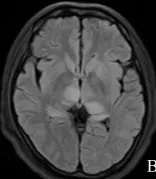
Comparison of the patient's MRI. (A-D) MRI on day 6 of onset.
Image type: radiology (mri)